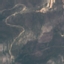
Land use / land cover: HerbaceousVegetation